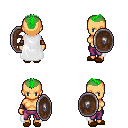
a pixel art fantasy rpg character, female body template, human, tanned skin, white cape, magenta pants, green short mohawk hairstyle, cloth bracers, brown slippers, shield, four views (front, back, left, right), 2x2 character sprite sheet, small pixel art, hard edges, no anti-aliasing